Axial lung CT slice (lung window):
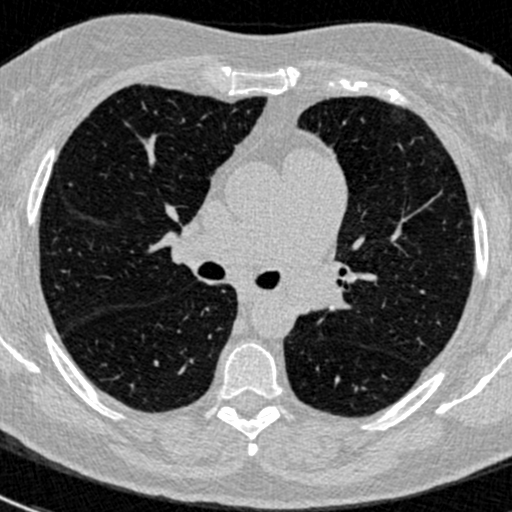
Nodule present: no